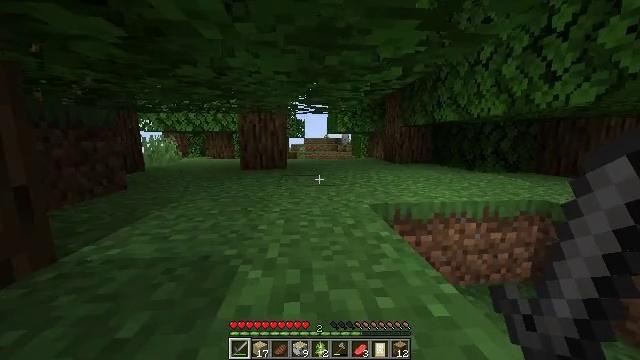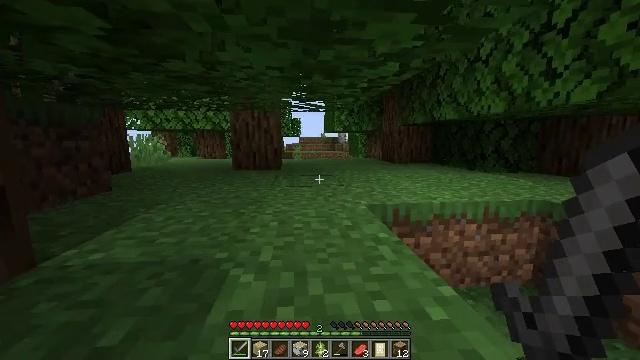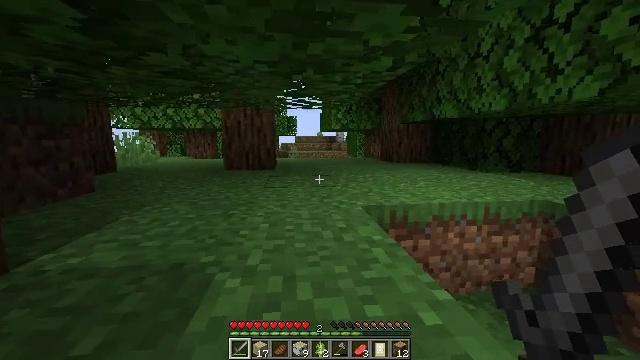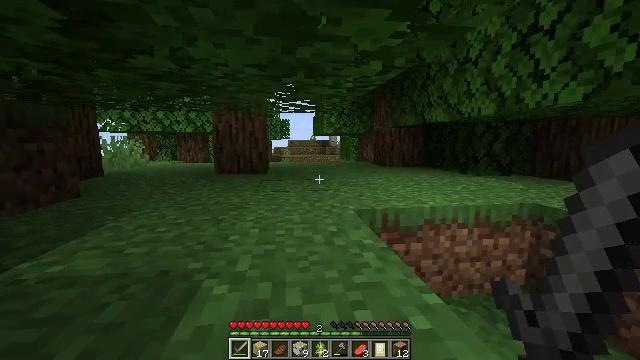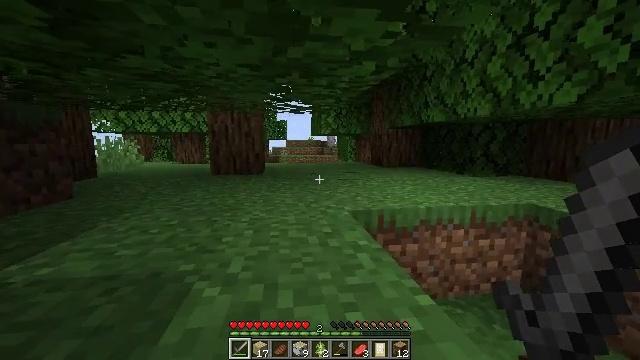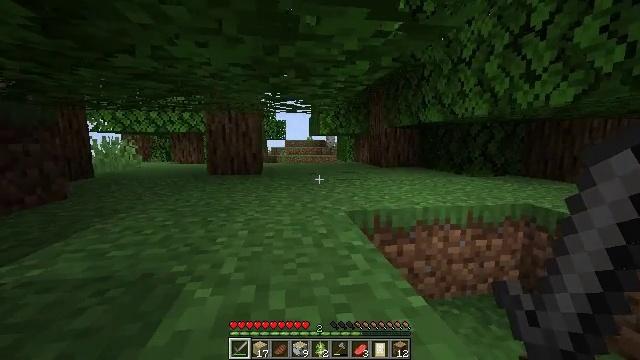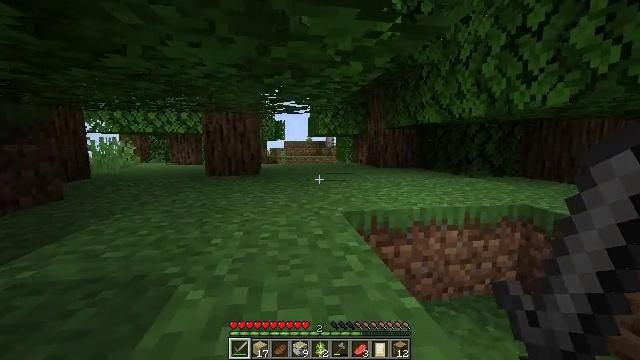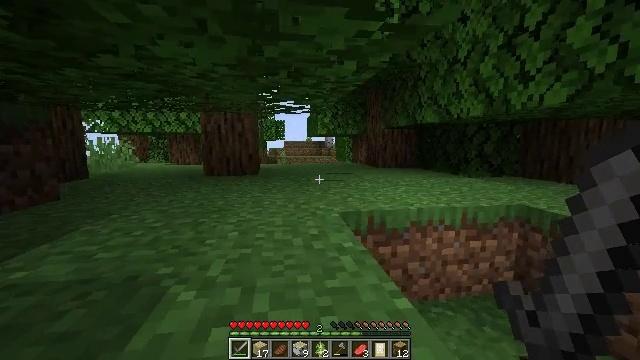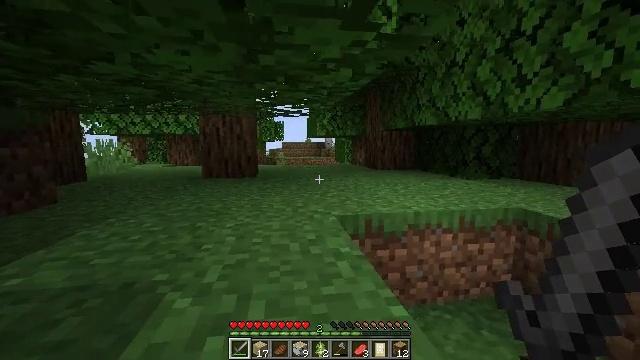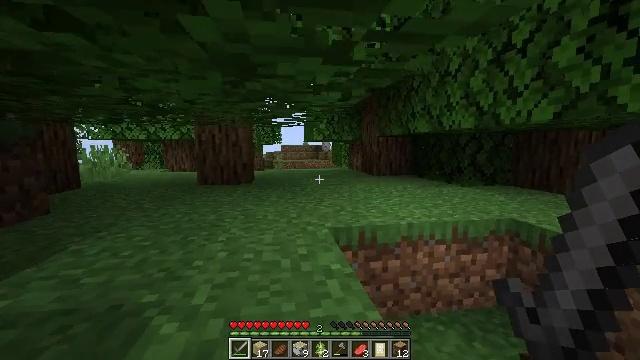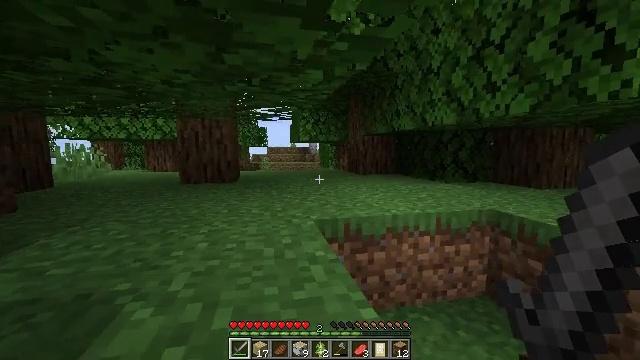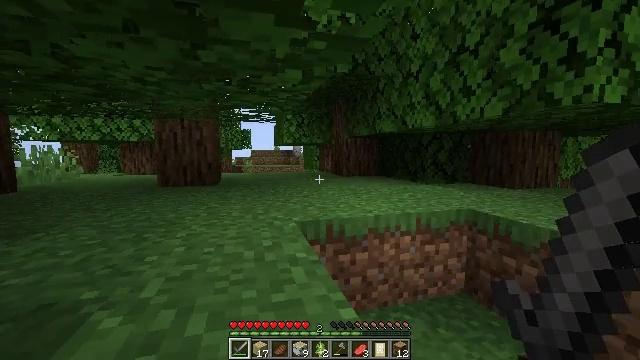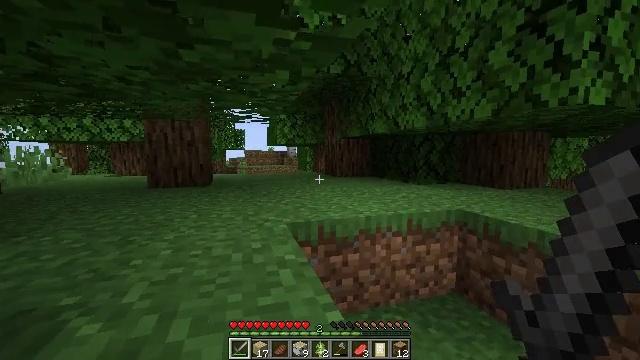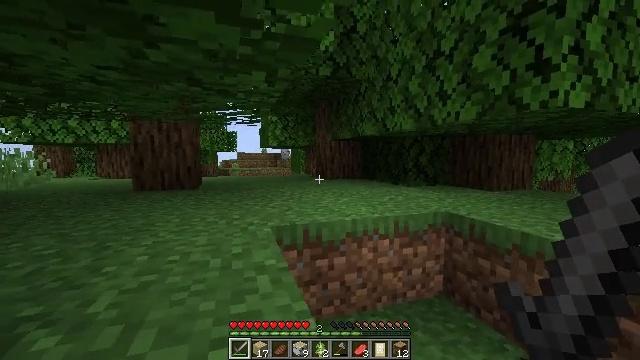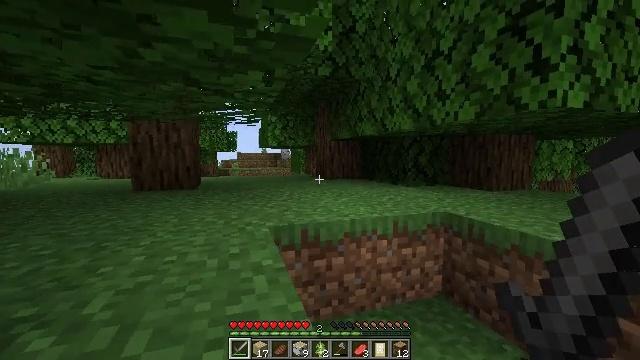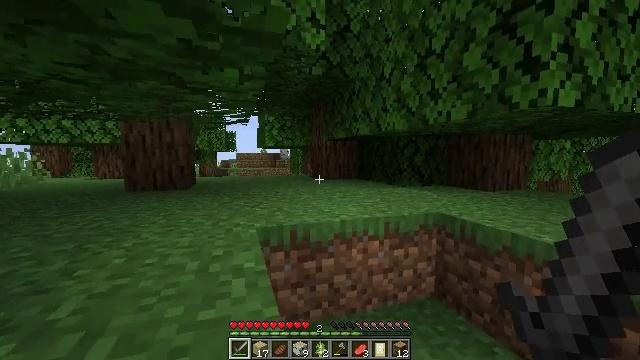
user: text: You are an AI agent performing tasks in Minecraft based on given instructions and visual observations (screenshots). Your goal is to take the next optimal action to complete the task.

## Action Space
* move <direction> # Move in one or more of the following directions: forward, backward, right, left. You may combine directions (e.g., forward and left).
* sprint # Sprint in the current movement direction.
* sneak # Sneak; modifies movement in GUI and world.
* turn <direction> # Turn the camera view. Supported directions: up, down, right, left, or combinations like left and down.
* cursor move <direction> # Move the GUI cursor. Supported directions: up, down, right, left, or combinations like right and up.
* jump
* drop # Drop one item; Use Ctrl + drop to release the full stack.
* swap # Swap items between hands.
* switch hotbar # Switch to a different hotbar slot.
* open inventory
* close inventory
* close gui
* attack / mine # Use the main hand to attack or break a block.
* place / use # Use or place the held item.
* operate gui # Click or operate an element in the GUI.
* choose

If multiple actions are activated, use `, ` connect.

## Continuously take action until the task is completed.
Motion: motion action
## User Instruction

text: Break the white bed to relocate it.
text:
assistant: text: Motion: move forward, sprint
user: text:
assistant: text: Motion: move forward, sprint
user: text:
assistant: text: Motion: move forward, sprint, turn right
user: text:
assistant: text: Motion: move forward, sprint
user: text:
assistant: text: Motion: move forward, sprint
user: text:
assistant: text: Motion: move forward, sprint
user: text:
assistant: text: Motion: move forward, sprint
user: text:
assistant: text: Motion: move forward, sprint, jump
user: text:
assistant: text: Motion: move forward, sprint, jump
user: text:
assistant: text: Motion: move forward, sprint, turn right, jump
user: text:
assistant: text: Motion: move forward, sprint, turn right, jump
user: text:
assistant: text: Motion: move forward, sprint, turn right
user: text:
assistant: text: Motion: move forward, sprint, turn right
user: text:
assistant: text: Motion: move forward, sprint
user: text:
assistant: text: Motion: move forward, sprint
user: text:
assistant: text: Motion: move forward, sprint
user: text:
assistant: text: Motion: move forward, sprint
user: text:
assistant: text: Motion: move forward, sprint
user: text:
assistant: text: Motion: move forward, sprint
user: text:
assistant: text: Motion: move forward, sprint
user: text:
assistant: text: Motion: move forward, sprint
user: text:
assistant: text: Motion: move forward, sprint
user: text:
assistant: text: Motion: move forward, sprint, turn left
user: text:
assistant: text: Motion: move forward, sprint, turn left, jump
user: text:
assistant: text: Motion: move forward, sprint, turn left, jump
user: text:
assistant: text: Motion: move forward, sprint, jump
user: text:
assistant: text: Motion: move forward, sprint, jump
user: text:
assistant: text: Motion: move forward, sprint, jump
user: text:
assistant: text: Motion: move forward, sprint
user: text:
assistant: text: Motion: move forward, sprint